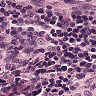
Metastatic tissue present: no